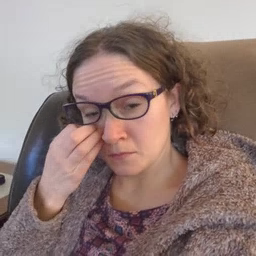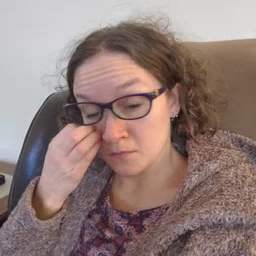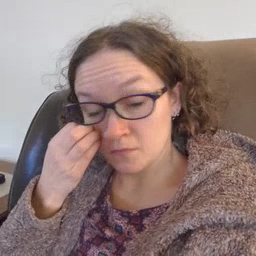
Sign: garbage